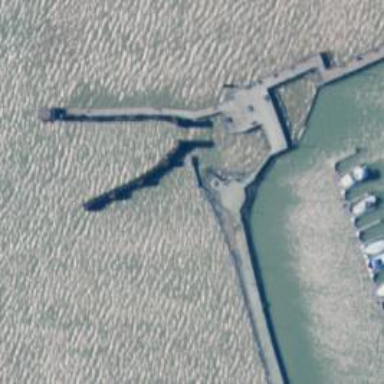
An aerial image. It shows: Breakwater structure.